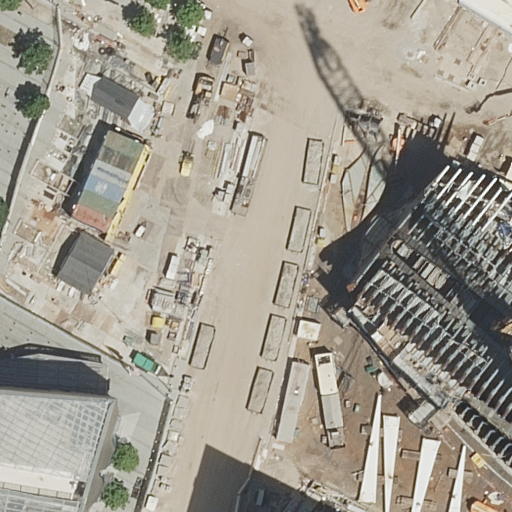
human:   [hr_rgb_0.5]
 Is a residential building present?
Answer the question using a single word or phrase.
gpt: no

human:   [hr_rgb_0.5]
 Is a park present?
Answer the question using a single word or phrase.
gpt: yes

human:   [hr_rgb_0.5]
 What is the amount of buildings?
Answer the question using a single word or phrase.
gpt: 3

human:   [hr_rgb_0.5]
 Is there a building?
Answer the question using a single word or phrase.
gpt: yes

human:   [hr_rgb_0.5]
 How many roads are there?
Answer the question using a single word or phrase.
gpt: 6

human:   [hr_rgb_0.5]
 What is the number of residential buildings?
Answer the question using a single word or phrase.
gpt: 0

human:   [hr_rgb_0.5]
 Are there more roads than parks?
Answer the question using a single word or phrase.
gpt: yes

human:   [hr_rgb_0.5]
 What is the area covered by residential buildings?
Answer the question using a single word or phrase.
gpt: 0m2

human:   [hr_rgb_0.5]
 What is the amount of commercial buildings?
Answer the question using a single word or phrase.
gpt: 0

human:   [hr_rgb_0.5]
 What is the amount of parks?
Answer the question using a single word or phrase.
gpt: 1

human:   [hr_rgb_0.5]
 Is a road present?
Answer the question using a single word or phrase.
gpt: yes

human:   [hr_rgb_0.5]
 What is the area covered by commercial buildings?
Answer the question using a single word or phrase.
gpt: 0m2

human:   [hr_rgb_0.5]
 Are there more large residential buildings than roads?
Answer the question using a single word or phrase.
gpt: no

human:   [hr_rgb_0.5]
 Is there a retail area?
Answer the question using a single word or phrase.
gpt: yes

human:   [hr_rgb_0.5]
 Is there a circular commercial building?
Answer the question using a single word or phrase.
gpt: no

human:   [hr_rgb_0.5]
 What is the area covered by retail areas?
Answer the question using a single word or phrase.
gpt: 0m2

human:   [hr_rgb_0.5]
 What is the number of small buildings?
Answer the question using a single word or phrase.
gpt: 0

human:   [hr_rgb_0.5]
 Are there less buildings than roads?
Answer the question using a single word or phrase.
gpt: yes

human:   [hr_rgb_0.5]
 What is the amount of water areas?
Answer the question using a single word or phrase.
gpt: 0

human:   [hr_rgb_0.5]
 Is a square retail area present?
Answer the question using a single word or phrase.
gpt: no

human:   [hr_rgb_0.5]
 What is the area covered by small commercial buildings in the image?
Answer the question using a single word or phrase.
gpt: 0m2

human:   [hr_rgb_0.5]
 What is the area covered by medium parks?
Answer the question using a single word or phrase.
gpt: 0m2

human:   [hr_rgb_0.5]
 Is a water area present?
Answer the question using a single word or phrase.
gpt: no

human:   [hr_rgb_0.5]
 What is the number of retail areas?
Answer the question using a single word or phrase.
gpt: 1

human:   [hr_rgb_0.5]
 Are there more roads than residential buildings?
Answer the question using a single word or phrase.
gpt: yes

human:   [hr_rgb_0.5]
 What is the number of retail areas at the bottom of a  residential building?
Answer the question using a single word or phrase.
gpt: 0

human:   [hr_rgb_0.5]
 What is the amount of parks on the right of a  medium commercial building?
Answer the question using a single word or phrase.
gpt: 0

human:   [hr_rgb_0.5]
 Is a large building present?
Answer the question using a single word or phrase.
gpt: yes

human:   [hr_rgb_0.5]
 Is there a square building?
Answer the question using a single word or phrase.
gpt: no

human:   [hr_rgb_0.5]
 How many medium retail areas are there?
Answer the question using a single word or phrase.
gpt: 0

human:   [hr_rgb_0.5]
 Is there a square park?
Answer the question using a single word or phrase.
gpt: no

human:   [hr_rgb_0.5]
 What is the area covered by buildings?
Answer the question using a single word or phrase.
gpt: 6227m2

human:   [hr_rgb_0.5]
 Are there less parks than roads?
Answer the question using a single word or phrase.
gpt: yes

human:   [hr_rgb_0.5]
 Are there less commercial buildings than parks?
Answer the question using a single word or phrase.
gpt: yes

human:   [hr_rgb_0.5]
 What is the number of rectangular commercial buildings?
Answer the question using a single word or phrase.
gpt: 0

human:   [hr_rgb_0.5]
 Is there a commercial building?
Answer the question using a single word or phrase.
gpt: no

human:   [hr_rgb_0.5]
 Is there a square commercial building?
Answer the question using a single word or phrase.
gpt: no

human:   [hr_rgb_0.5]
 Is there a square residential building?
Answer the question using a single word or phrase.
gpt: no

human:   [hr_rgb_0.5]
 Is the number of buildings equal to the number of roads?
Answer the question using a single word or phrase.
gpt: no

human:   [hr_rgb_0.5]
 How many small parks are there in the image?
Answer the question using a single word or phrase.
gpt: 0

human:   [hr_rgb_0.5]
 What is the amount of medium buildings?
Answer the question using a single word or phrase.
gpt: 1

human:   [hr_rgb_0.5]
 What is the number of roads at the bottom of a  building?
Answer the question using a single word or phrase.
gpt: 2

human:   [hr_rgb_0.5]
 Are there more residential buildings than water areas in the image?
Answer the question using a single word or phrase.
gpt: no

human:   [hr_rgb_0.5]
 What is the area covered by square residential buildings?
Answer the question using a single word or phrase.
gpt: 0m2

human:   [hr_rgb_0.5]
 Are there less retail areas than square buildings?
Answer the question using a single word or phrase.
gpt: no

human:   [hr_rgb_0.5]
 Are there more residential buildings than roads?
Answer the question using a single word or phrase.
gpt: no

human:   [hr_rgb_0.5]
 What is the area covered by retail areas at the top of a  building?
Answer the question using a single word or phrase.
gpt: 0m2

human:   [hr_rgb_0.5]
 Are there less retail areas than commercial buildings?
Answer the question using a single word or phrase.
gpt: no

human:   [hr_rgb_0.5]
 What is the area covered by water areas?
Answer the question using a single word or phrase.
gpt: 0m2

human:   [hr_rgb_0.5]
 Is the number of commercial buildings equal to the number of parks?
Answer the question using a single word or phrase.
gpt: no

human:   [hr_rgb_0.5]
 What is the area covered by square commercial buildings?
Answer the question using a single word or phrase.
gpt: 0m2

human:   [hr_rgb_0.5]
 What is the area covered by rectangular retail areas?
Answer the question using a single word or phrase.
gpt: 0m2

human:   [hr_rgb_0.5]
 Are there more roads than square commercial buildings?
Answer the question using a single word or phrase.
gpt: yes

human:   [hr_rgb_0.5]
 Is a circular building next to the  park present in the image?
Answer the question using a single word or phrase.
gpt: no

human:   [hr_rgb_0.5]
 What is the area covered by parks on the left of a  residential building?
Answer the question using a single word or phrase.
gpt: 0m2

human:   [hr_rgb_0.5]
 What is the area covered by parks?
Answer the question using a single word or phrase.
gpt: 4989m2

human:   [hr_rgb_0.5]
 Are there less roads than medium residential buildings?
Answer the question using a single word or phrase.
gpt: no

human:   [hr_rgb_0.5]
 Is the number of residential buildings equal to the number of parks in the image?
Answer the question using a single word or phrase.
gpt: no

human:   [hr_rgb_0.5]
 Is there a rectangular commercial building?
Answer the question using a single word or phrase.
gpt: no

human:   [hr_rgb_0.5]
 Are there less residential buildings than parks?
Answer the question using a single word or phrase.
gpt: yes

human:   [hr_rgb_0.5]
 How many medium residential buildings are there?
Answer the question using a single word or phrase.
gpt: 0

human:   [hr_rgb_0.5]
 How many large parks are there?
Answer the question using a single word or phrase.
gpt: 1

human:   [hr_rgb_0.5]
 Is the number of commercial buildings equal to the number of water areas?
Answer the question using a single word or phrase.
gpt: yes

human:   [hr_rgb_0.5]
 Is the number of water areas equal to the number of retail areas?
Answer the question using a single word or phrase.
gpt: no